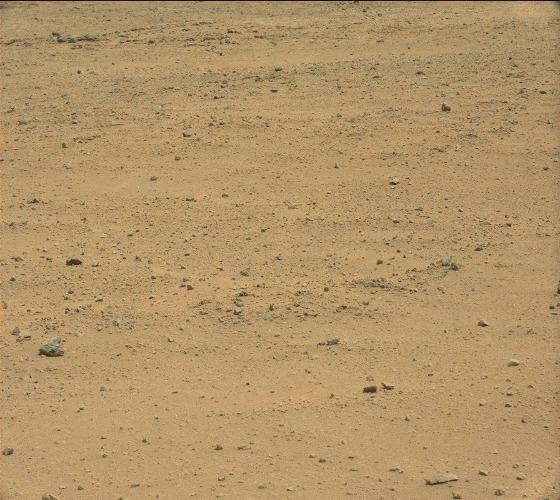
Terrain classes present: Bedrock, Gravel / Sand / Soil, Rock